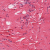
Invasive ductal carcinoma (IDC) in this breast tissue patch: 0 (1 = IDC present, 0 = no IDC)